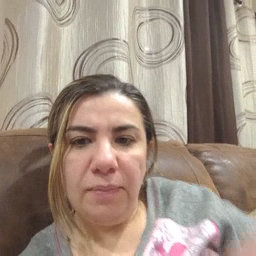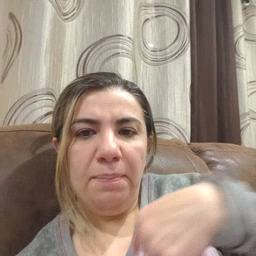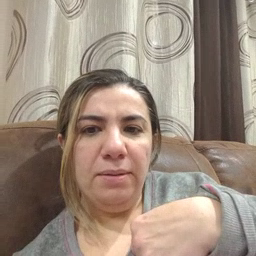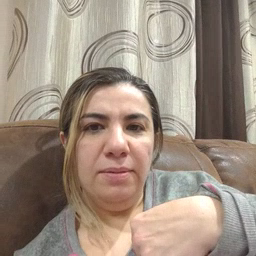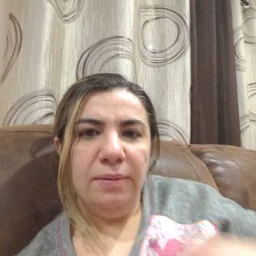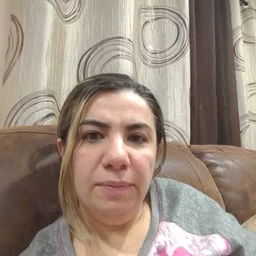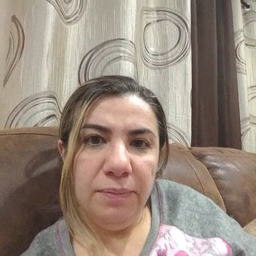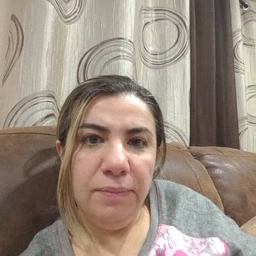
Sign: minemy